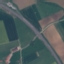
Label: Highway